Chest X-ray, PA view. Patient: 31 years old, sex M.
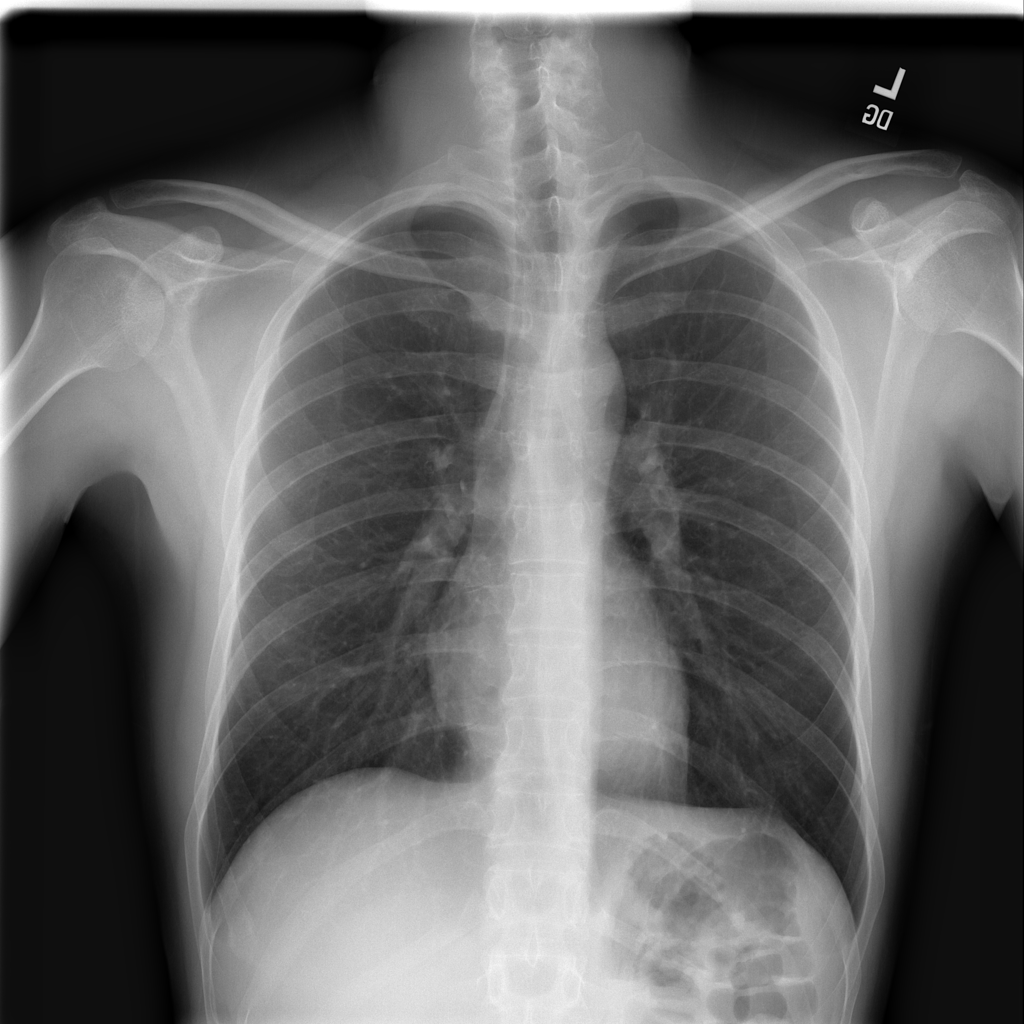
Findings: No Finding